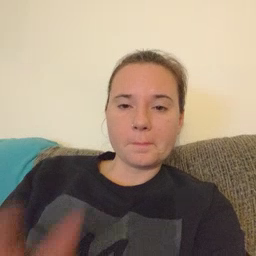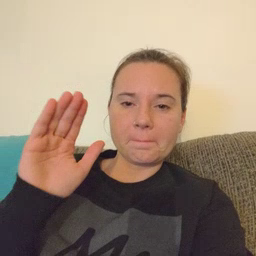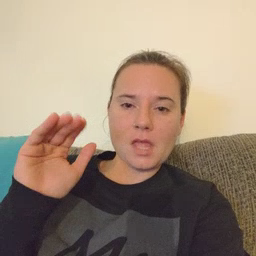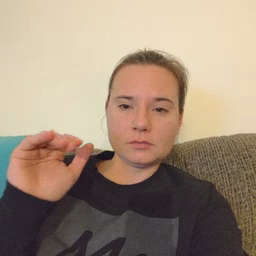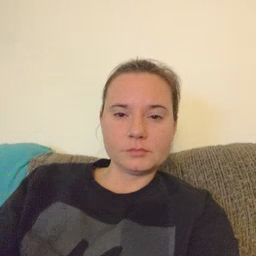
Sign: bye